Chest X-ray:
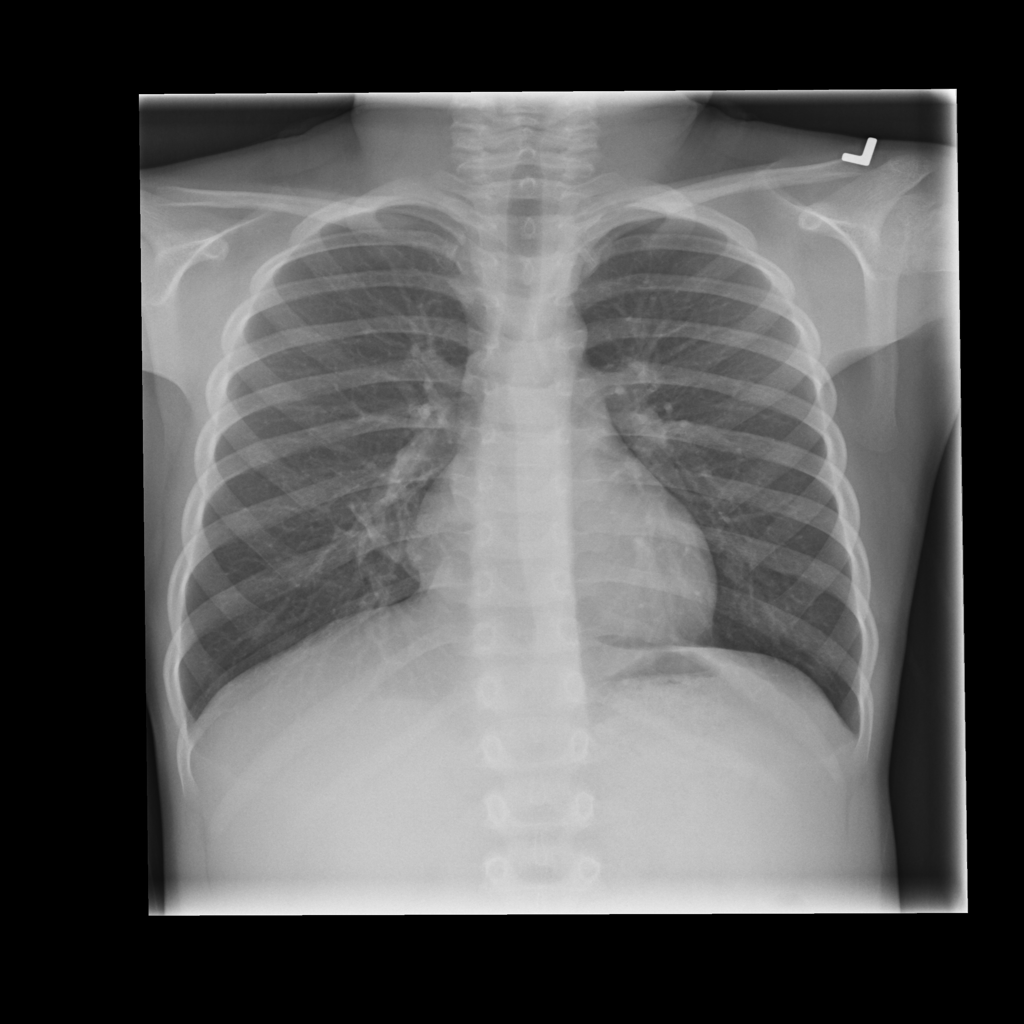
No abnormal finding: yes